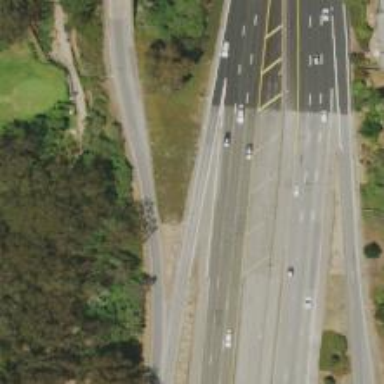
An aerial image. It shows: Trunk link highway.